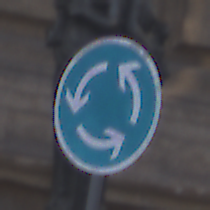
Verkehrszeichen: Kreisverkehr
Umgebung: Outdoor, Urban
Tageszeit: SunriseSunset
Wetter: PartlyCloudy
Licht: Natural
Jahreszeit: NotSpecified
Kontrast: LowContrast